Question: Game Rule: Clicking a light toggles itself and its adjacent (up, down, left, right) lights. What is the minimum number of clicks required to turn off all the lights?
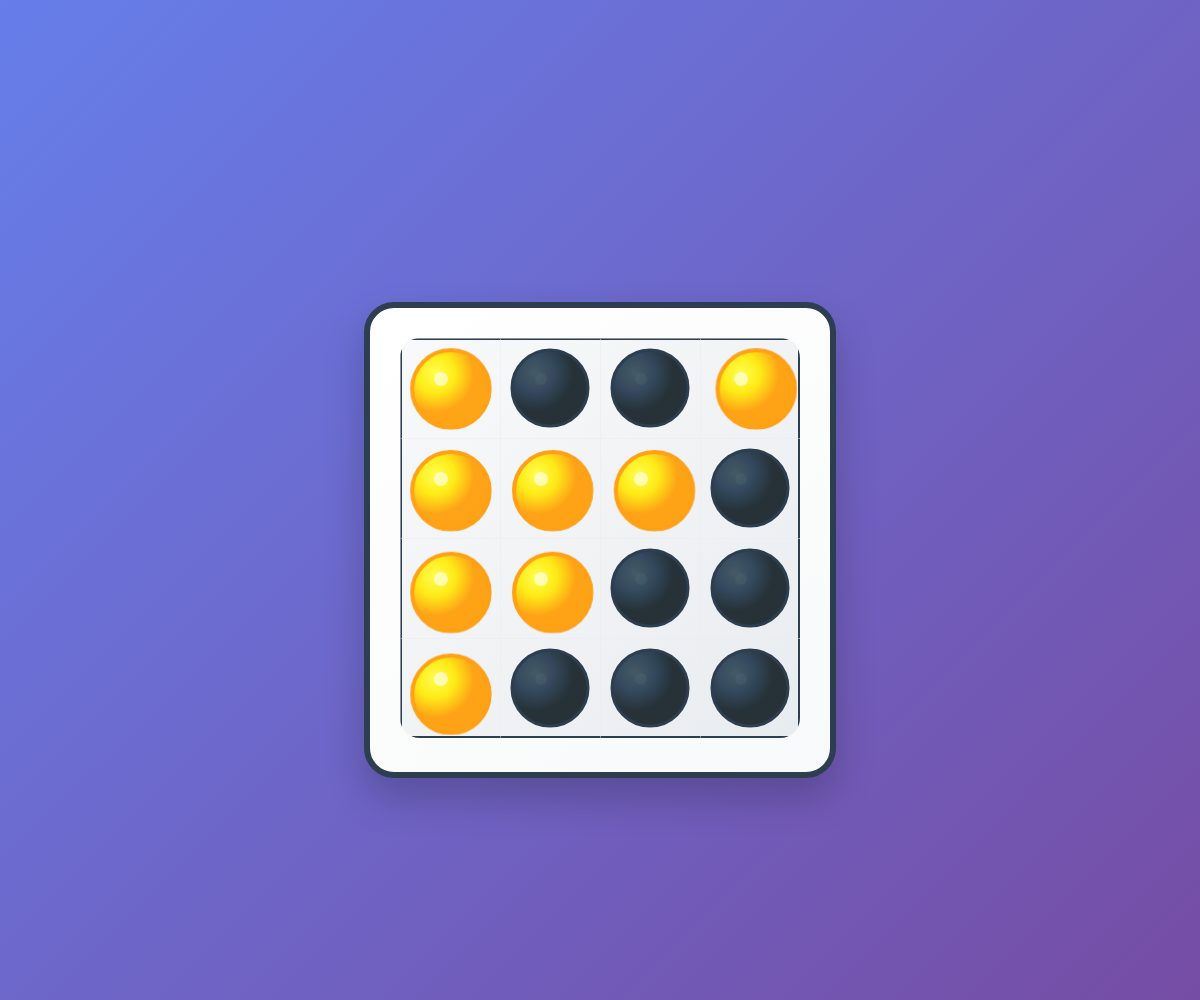
Answer: 3